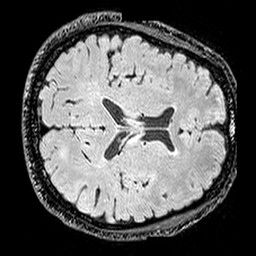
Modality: T2w
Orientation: axial
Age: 47
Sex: male
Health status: healthy
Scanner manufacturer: siemens
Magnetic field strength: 3 T
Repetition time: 5 s
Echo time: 0.396 s